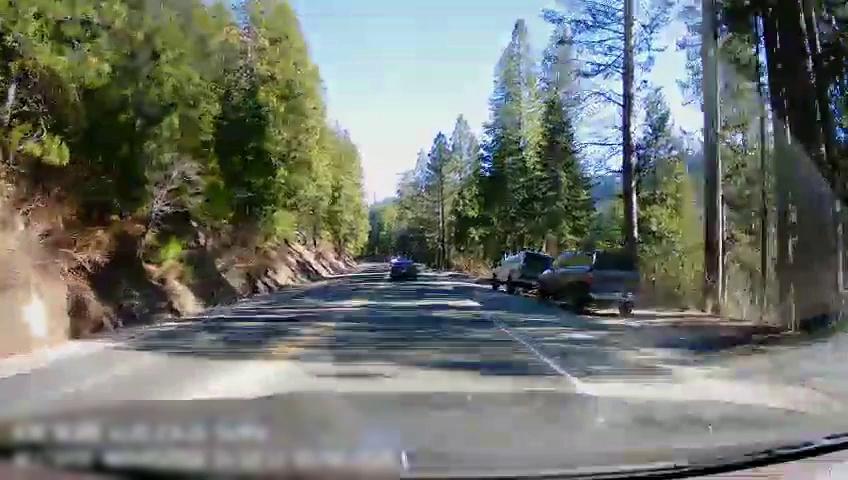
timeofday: Day
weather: Sunny
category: Drivable Space
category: Vehicles | Car
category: Vehicles | SUV
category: Vehicles | SUV
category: Lanes | Opposite Lane
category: Lanes | Current Lane
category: Lanes | Opposite Lane
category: Lanes | Current Lane